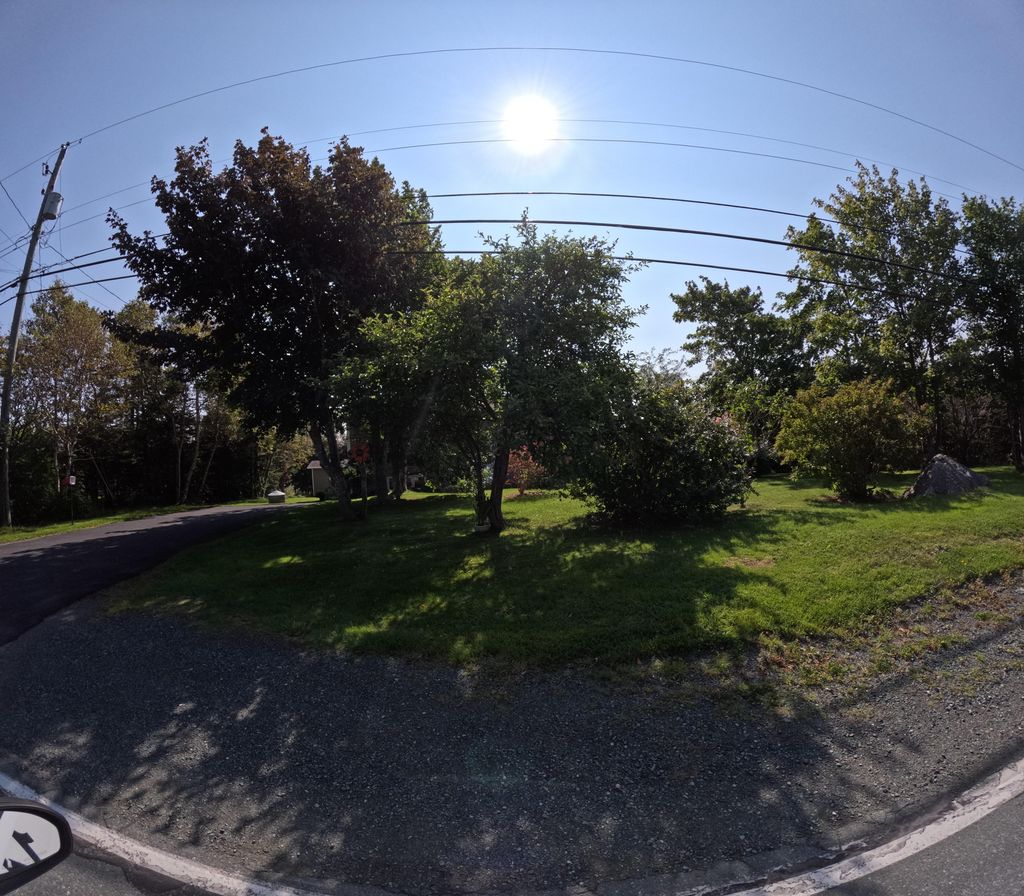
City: st_johns